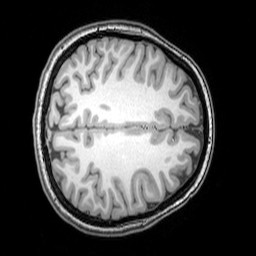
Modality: T1w
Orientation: axial
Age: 20
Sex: female
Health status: healthy
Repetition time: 0.081 s
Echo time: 0.037 s